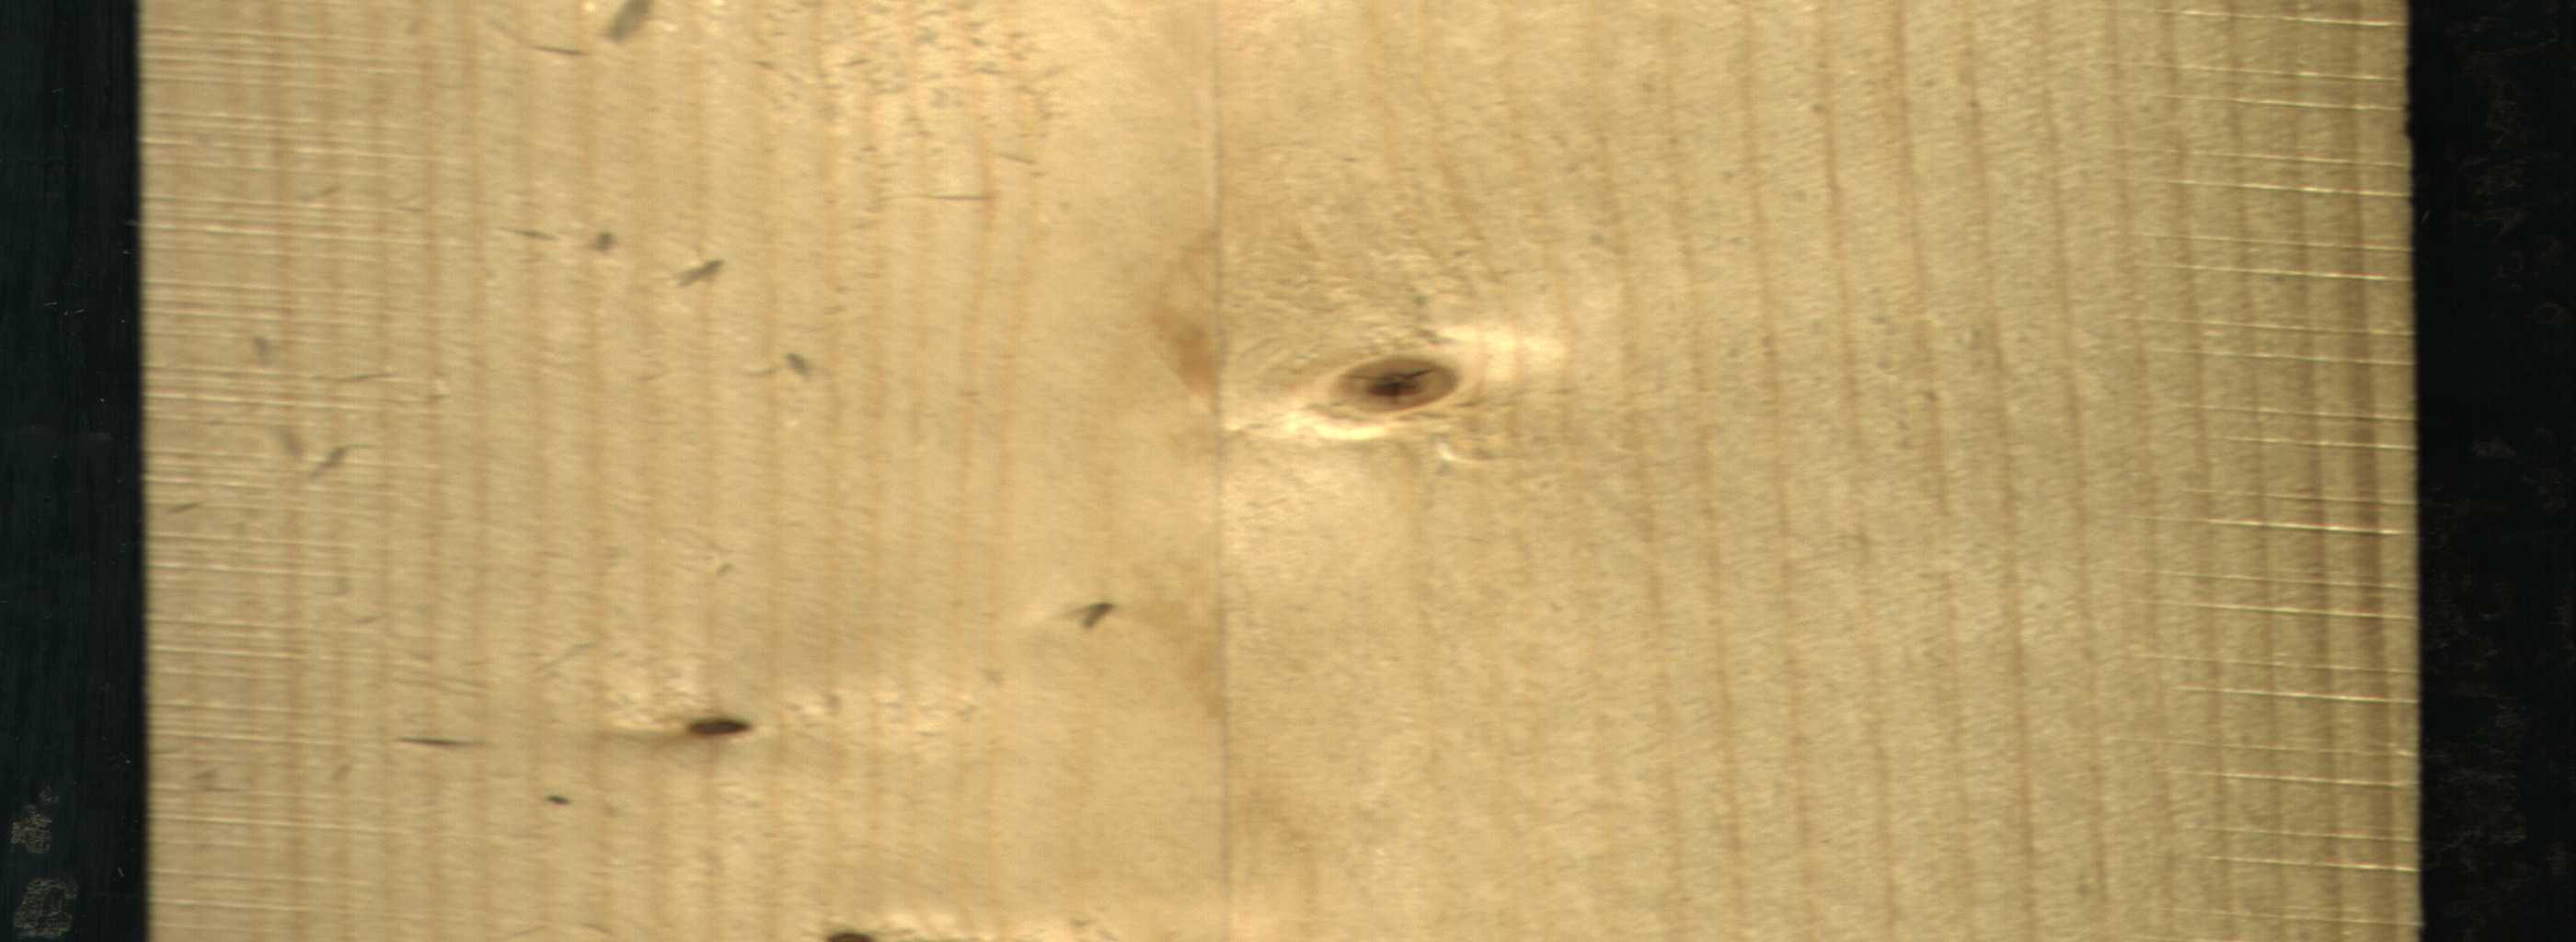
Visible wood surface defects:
Dead_Knot
Live_Knot
Live_Knot